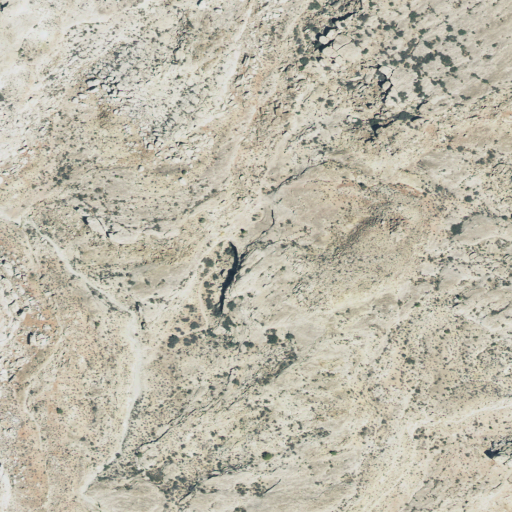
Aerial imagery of valley in Utah named Left Fork Chynoweth Canyon containing shrub and barren land